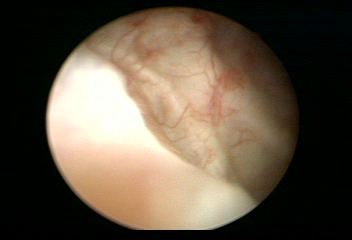
Modality: WLC
Class: Normal mucosa
Bladder cancer association: No